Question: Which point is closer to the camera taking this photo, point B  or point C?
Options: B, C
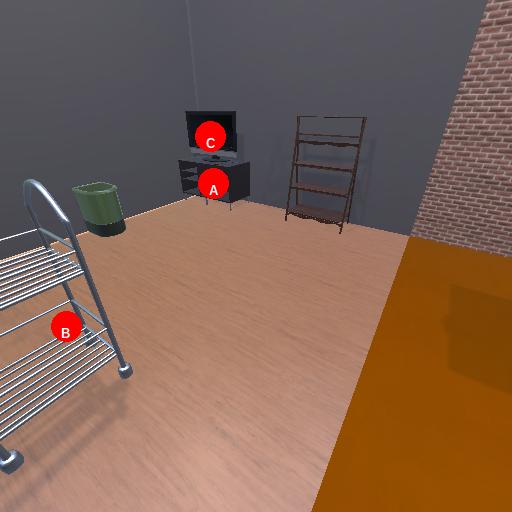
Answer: B